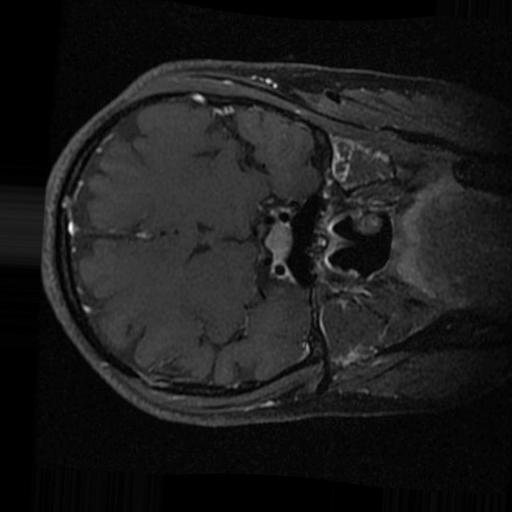
Label: brain_tumor